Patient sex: F
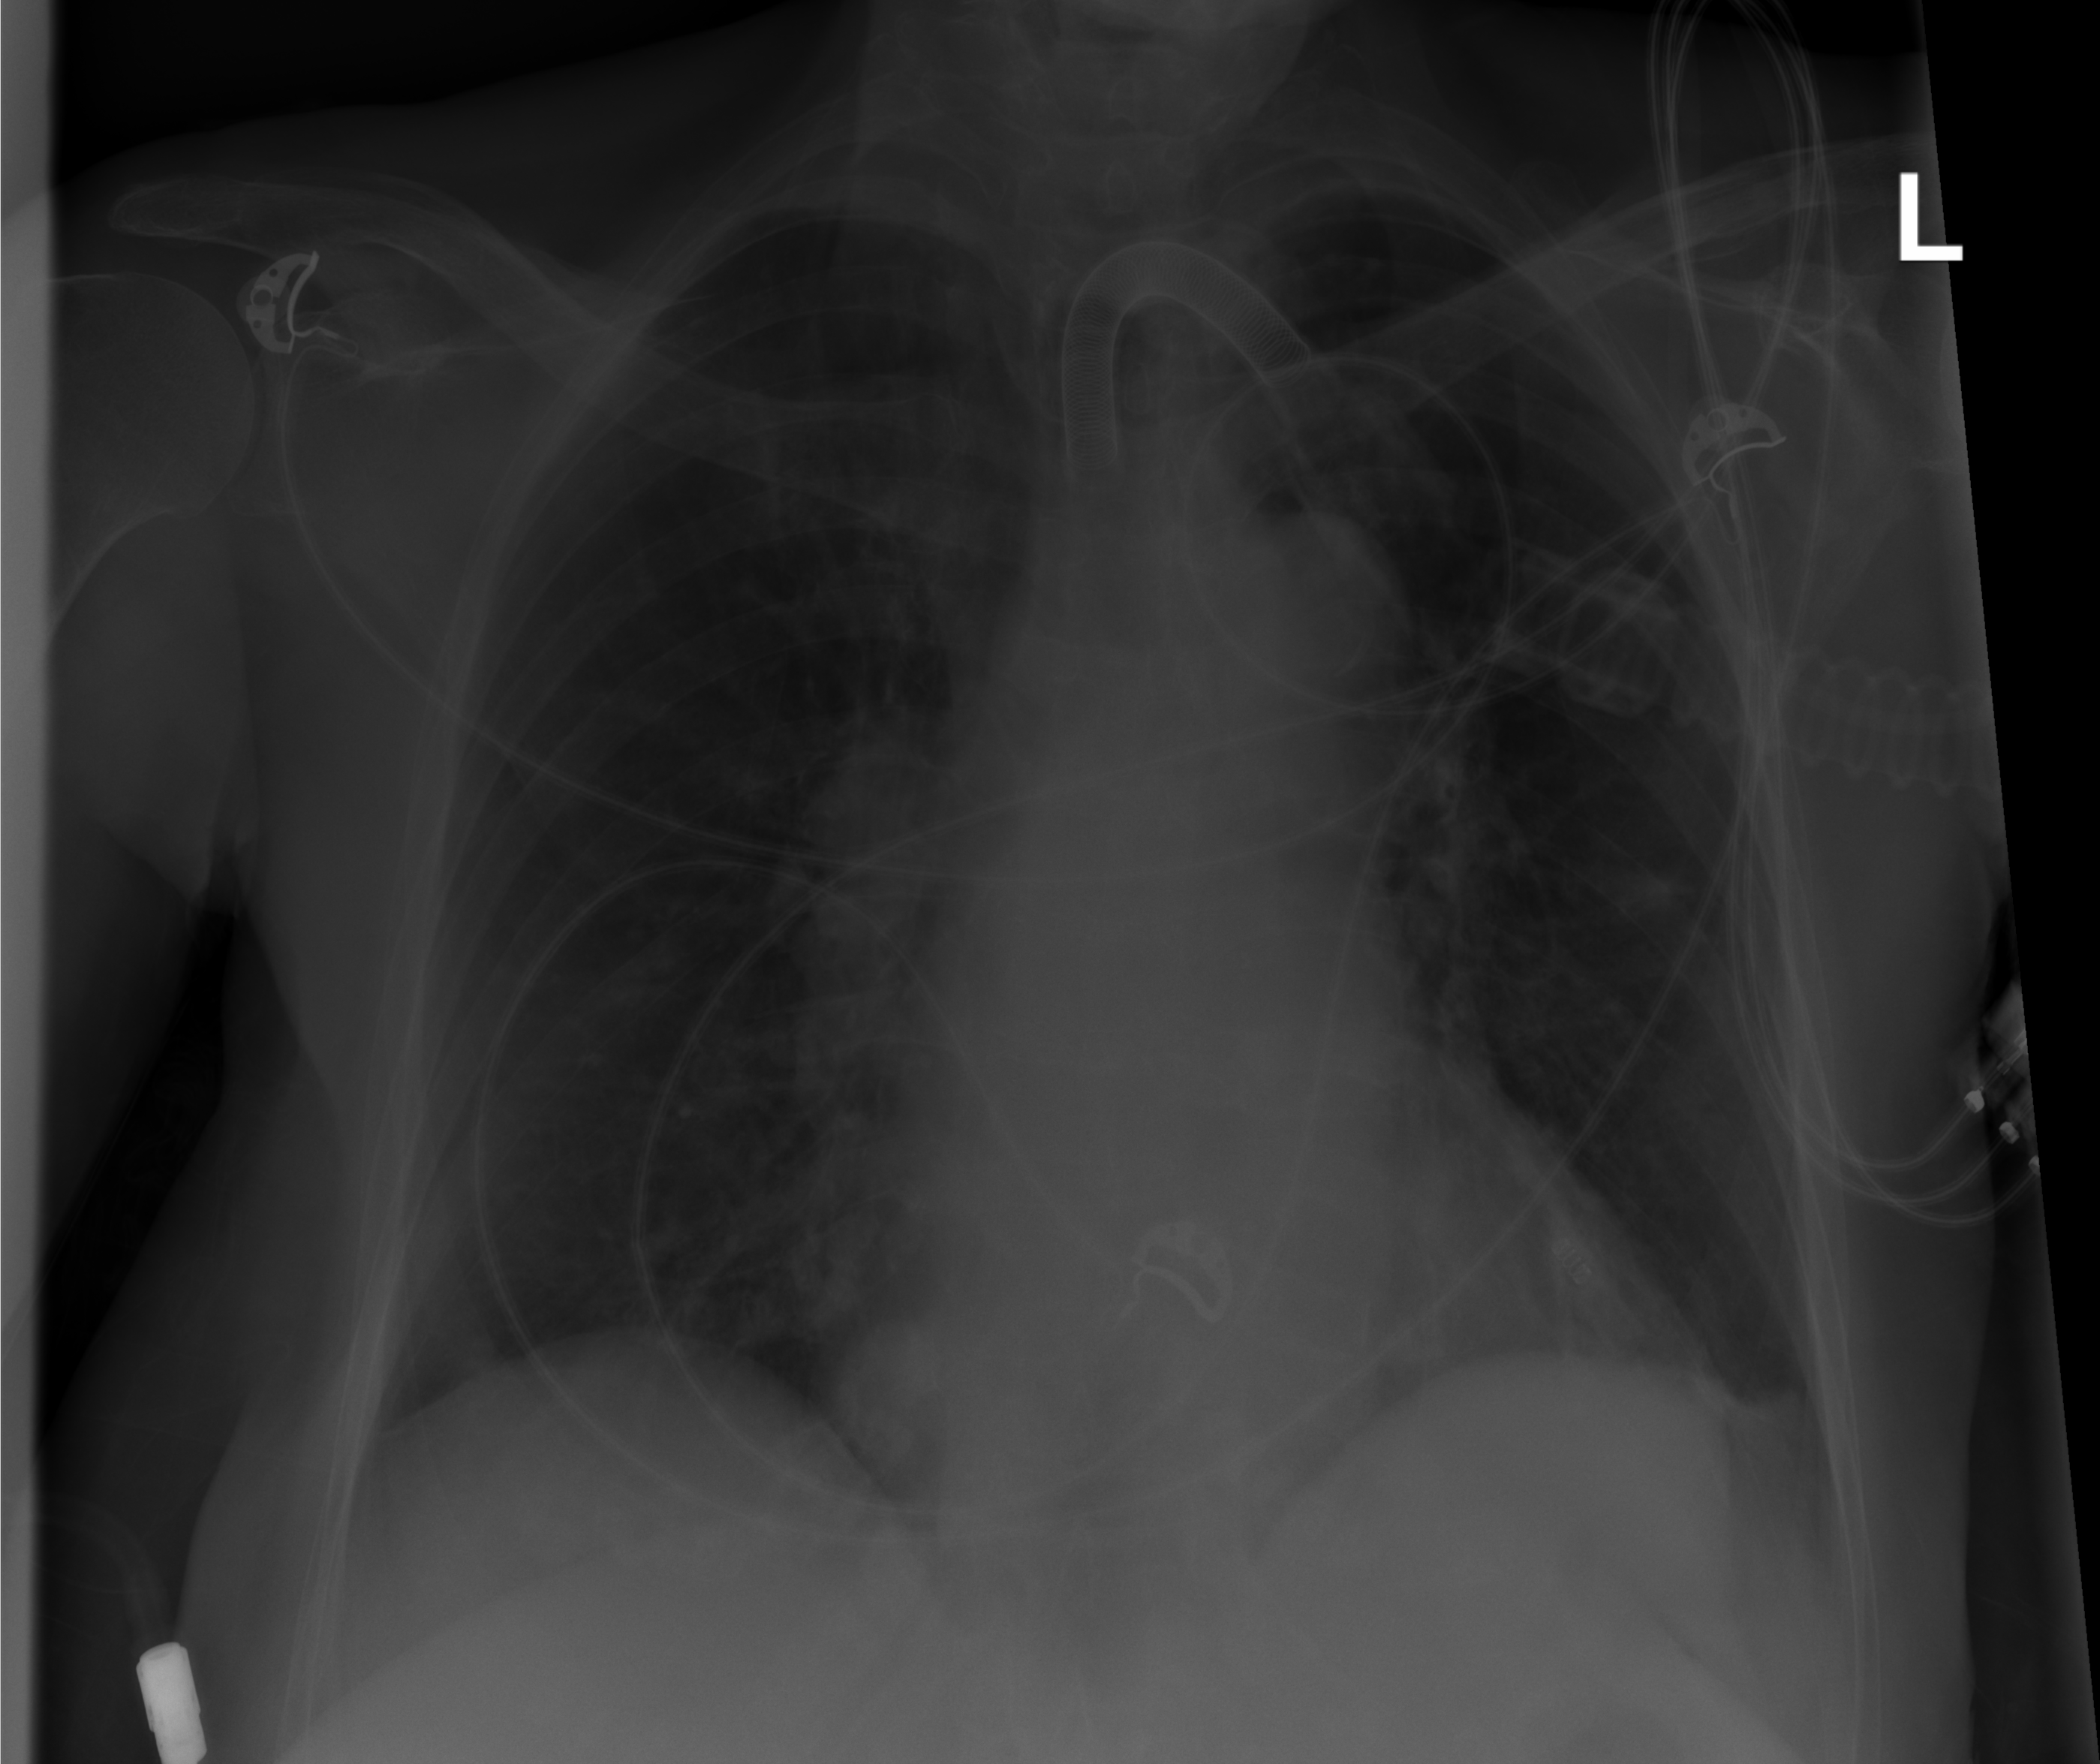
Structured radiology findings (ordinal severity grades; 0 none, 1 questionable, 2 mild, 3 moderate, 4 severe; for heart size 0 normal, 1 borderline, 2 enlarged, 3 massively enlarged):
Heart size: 0
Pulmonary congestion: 2
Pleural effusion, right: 0
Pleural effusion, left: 0
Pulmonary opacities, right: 0
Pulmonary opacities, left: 0
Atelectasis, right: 0
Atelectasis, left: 2